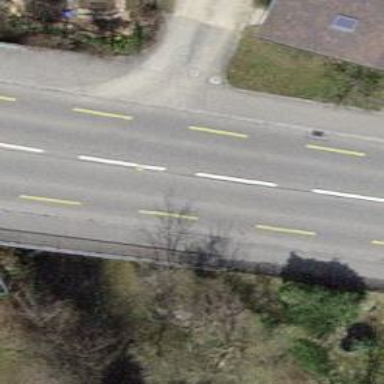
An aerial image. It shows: Primary highway crossing over bridge.